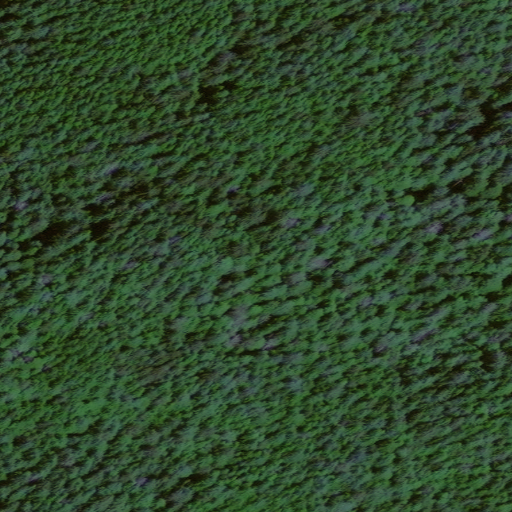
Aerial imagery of mountain in Alaska named Pederson Hill containing only unknown